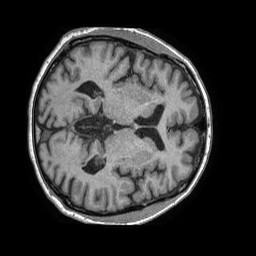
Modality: T1w
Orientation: axial
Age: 62
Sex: male
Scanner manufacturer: philips
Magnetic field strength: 1.5 T
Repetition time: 0.007711 s
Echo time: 0.003568 s